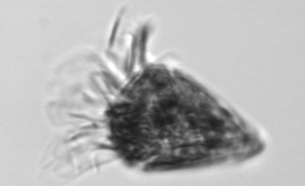
Label: Strombidium_wulffi